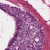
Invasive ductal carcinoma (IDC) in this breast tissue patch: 0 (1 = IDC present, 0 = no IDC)